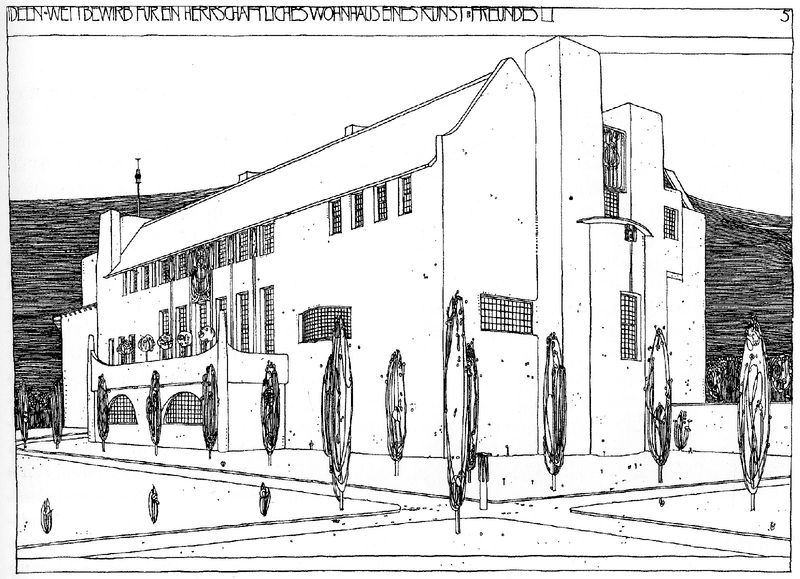
Titel: Haus eines Kunstfreundes, Entwurfszeichnung der Außenansicht
Künstler: Charles Rennie Mackintosh
Schlagwörter: baum, feder, weiß, bäume, fenster, strasse, zeichnung, dach, gebäude, haus, rasen, architektur, büsche, gitter, wege, garten, balkon, terrasse, ansicht, allee, grafik, linien, striche, wohnhaus, schraffur, kunst, aussenansicht, herrschaftlich, freund, pinien, federzeichnung, pfalnzen, wettbewerb, 20. jahrhundert, ideenwettbewerb, herrschaftliches